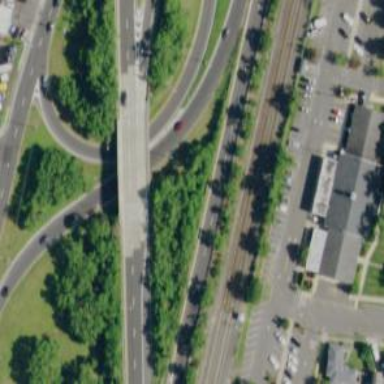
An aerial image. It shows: Trunk link highway.